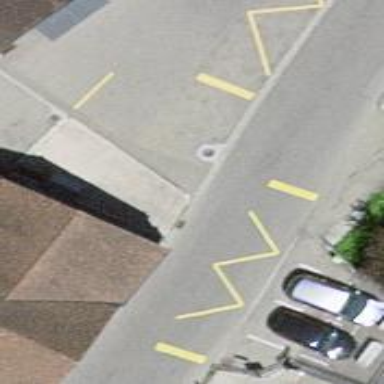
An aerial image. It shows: Public transport stop position.